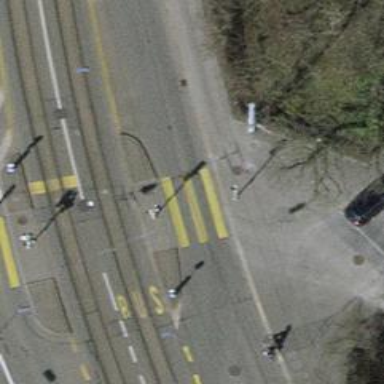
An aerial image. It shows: Kerb barrier.